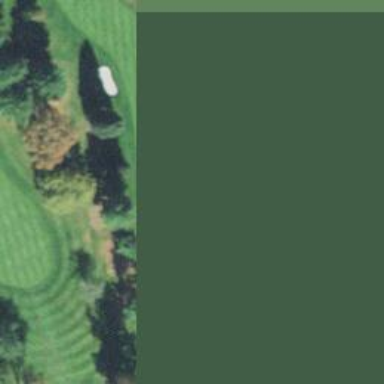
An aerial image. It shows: View of golf hole.